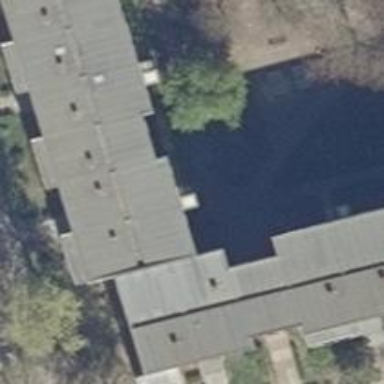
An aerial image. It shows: Building with apartments and flat roof.